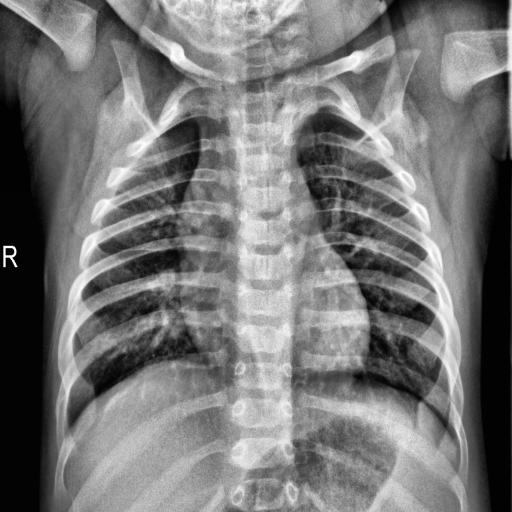
Finding: NORMAL